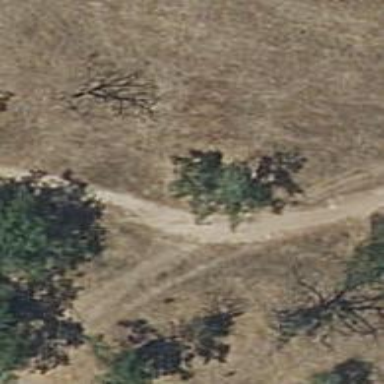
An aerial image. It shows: Dirt path.